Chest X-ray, PA view. Patient: 52 years old, sex M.
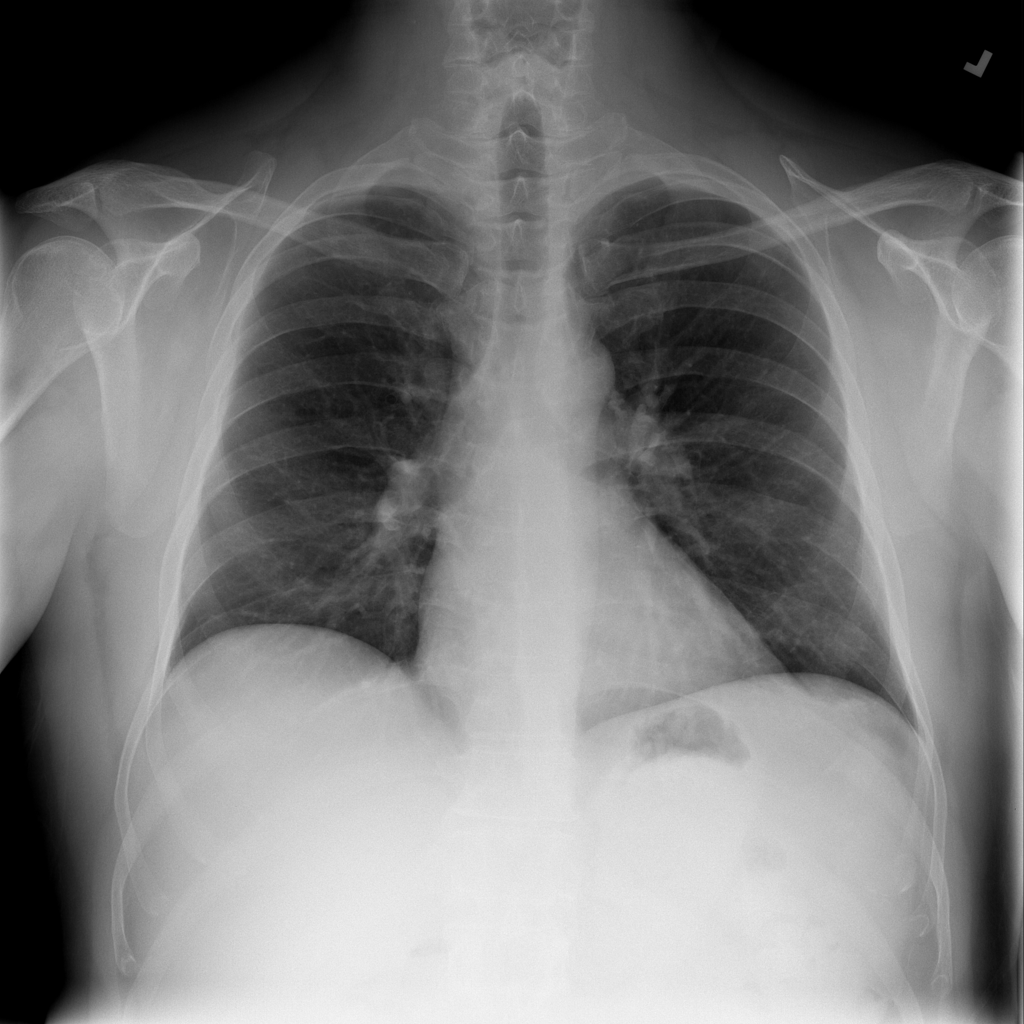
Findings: No Finding